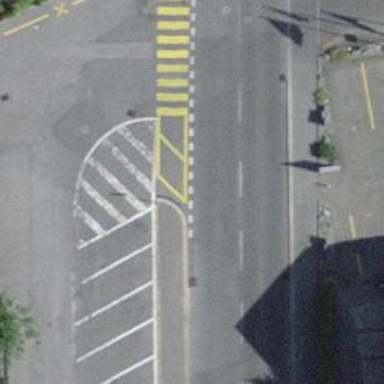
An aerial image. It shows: Kerb barrier.